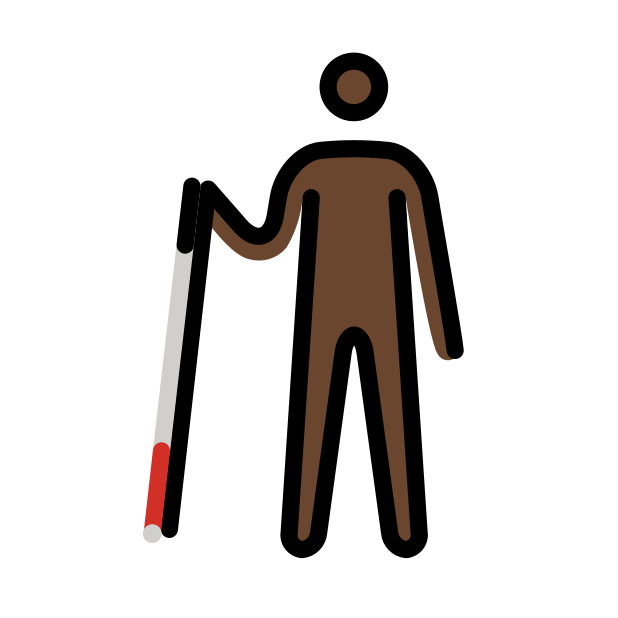
person with white cane: dark skin tone